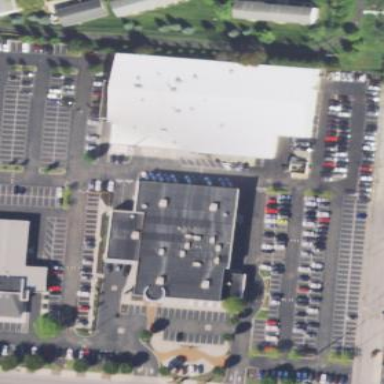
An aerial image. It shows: Building housing car shop.